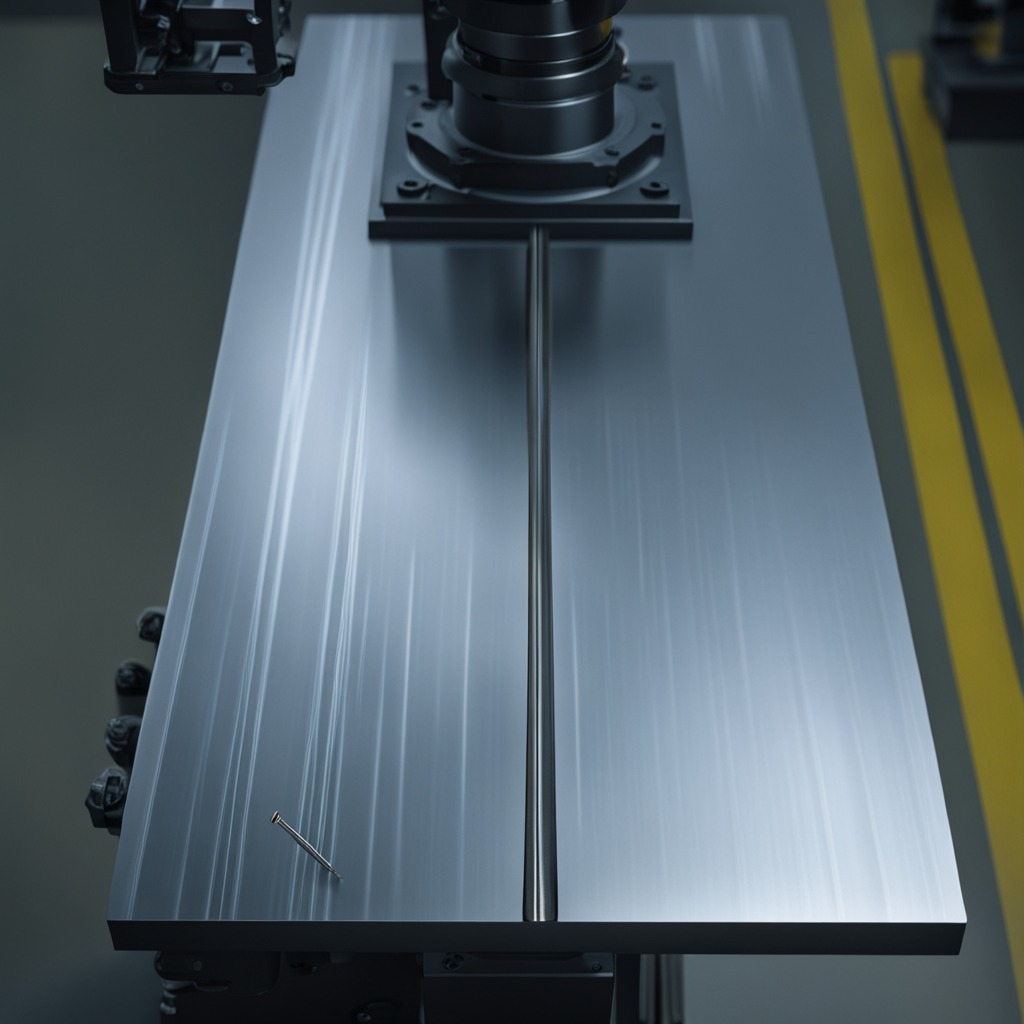
An iron nail is lying on a metal table in a machine shop under fluorescent lights.